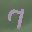
Label: 7